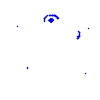
Particle: pion